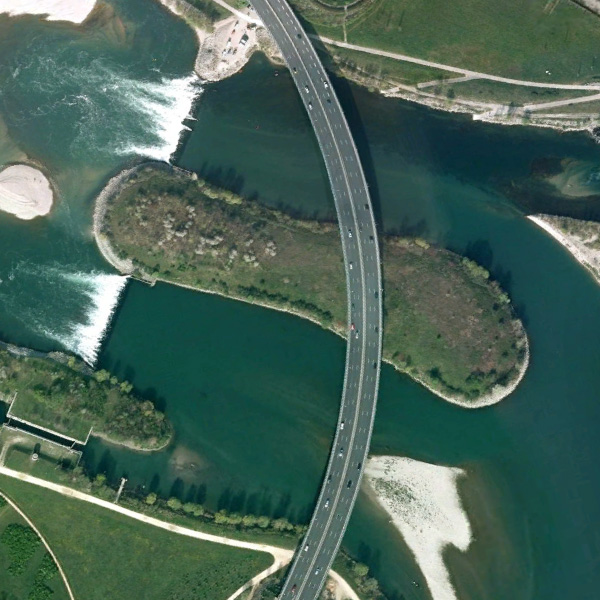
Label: Bridge